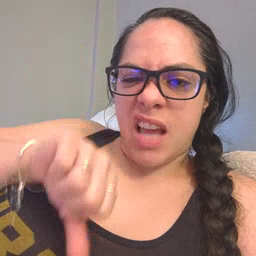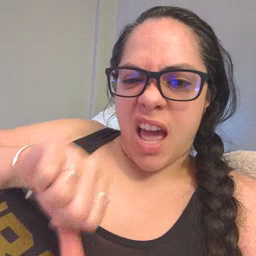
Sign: down